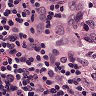
Metastatic tissue present: yes